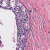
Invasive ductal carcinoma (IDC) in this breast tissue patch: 0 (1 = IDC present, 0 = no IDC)